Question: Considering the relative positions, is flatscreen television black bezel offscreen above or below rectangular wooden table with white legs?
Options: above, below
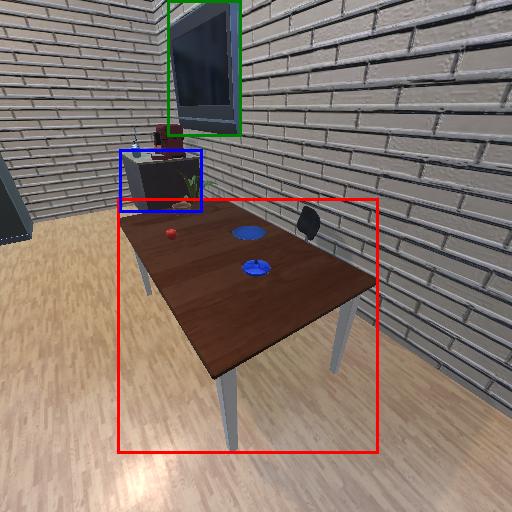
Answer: above